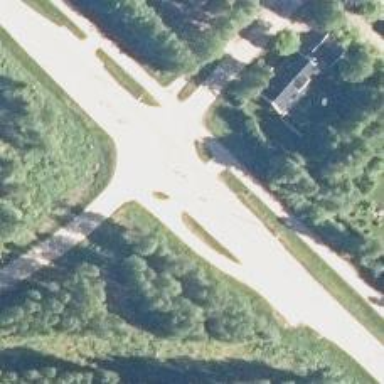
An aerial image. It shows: Marked crossing with pedestrian island.